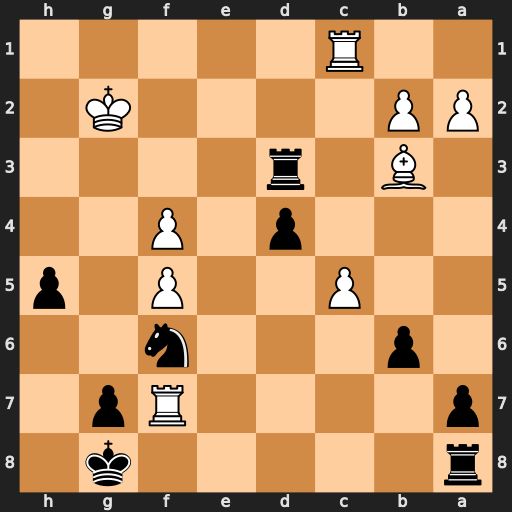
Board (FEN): r5k1/p4Rp1/1p3n2/2P2P1p/3p1P2/1B1r4/PP4K1/2R5
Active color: b
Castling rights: -
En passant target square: -
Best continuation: Rxb3 axb3 Kxf7